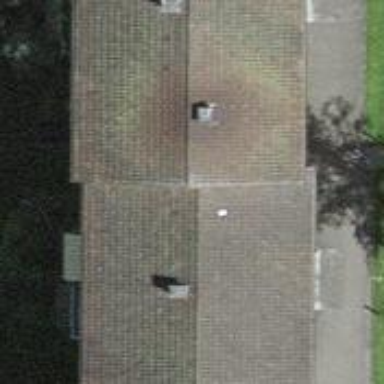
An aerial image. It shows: Residential building with gabled roof.